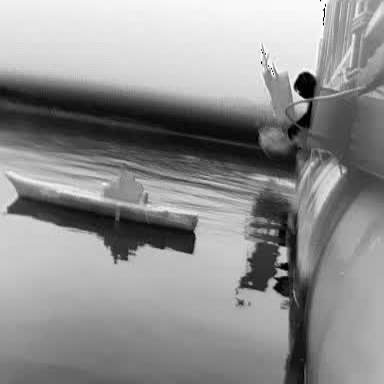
There is a warship in the infrared image.